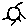
Label: sun